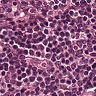
Metastatic tissue present: no